Question: I am using Android SDK tools on Ubuntu. I have created a Nexus One Virtual Device that uses API-17. I run this emulator which attaches to port 5554.
After this, I connect to this port using telnet, and try to set power level:
'''
power capacity 40
'''
But, when I do this, I get segmentation and emulator gets killed. Also, when I goto Settings > Battery in emulator, it shows "Battery Status Not Available" and battery is 0%.

All other commands work, except the power related ones. What should I do?
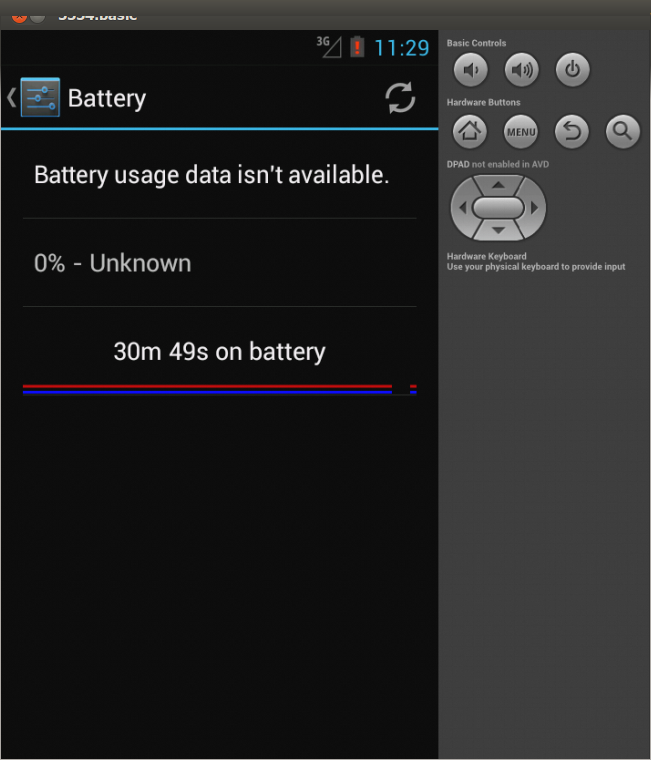
Answer: I just had the same problem and luckily found a solution.
1. Go to your Android Virtual Devices folder. On Windows 7 it's this folder for example: C:\Users\{yourUserName}\.android\avd\{yourAVDName}.avd
2. Open the config.ini file
3. Set the battery option to yes: hw.battery=yes
4. Restart your Virtual Device and be happy :-)
It has been raised as an <URL> already, but I'm not sure why they didn't fix it yet.